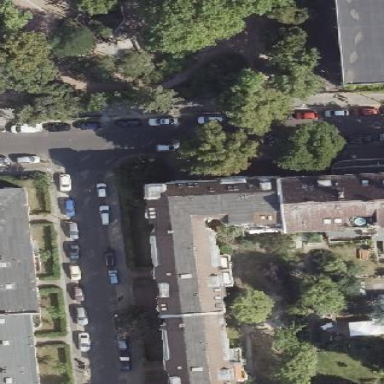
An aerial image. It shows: Building consisting of apartments.